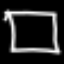
Label: square